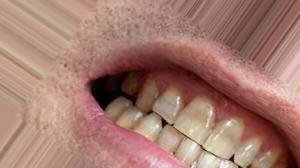
Condition: Tooth Discoloration